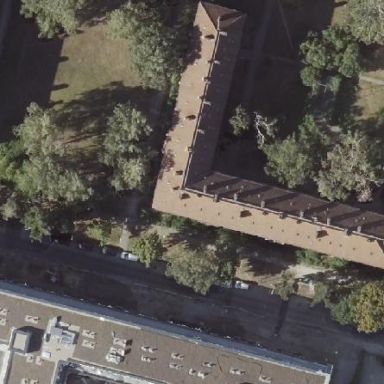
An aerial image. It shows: Residential building with hipped roof.